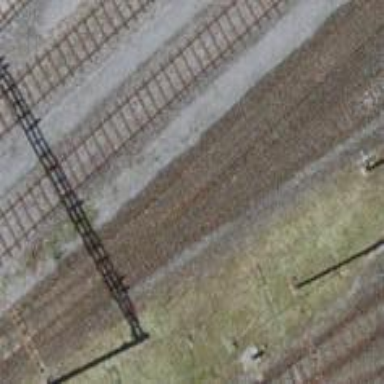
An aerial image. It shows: Railway yard with single rail track. The electrified track has contact line for power supply.